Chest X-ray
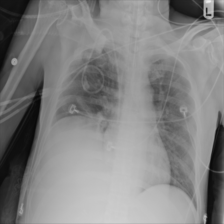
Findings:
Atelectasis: positive
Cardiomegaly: negative
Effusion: negative
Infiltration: negative
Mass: negative
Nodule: negative
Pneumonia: negative
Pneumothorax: negative
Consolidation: negative
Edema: negative
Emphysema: negative
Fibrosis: negative
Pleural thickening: negative
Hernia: negative